Question: I'm using the original create-react-app to build, without eject.
But I find the build result is very large, it is 2MB, is it normal?
I removed 'window.', actually, I didn't use it, at all.
'''
import { createStore, compose, applyMiddleware } from 'redux'
import reducer from './reducer'
import thunk from 'redux-thunk'
// const composeEnhancers = window.__REDUX_DEVTOOLS_EXTENSION_COMPOSE__ || compose;//reduxTool
const composeEnhancers = compose;
const store = createStore(reducer, composeEnhancers(
applyMiddleware(thunk)
))
export default store
'''
'''
"scripts": {
"start": "react-scripts start",
"build": "react-scripts build",
"test": "react-scripts test",
"eject": "react-scripts eject"
},
'''
Here's the build result .
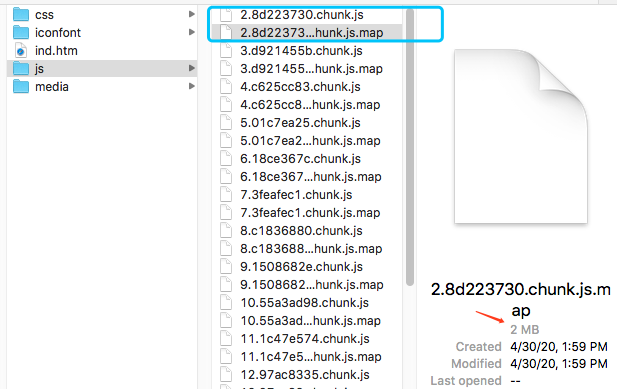
Answer: The file you've pointed to is the source map file.
This is not your minified production code (which is the other file). The source map file is used to map the minified code back to a uncompiled/minified/built state for debugging, so you'd expect its size to be larger. See here for more details:
<URL>
This is normal for CRA.
If you want to disable the production of a source map, see here: <URL>